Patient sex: M
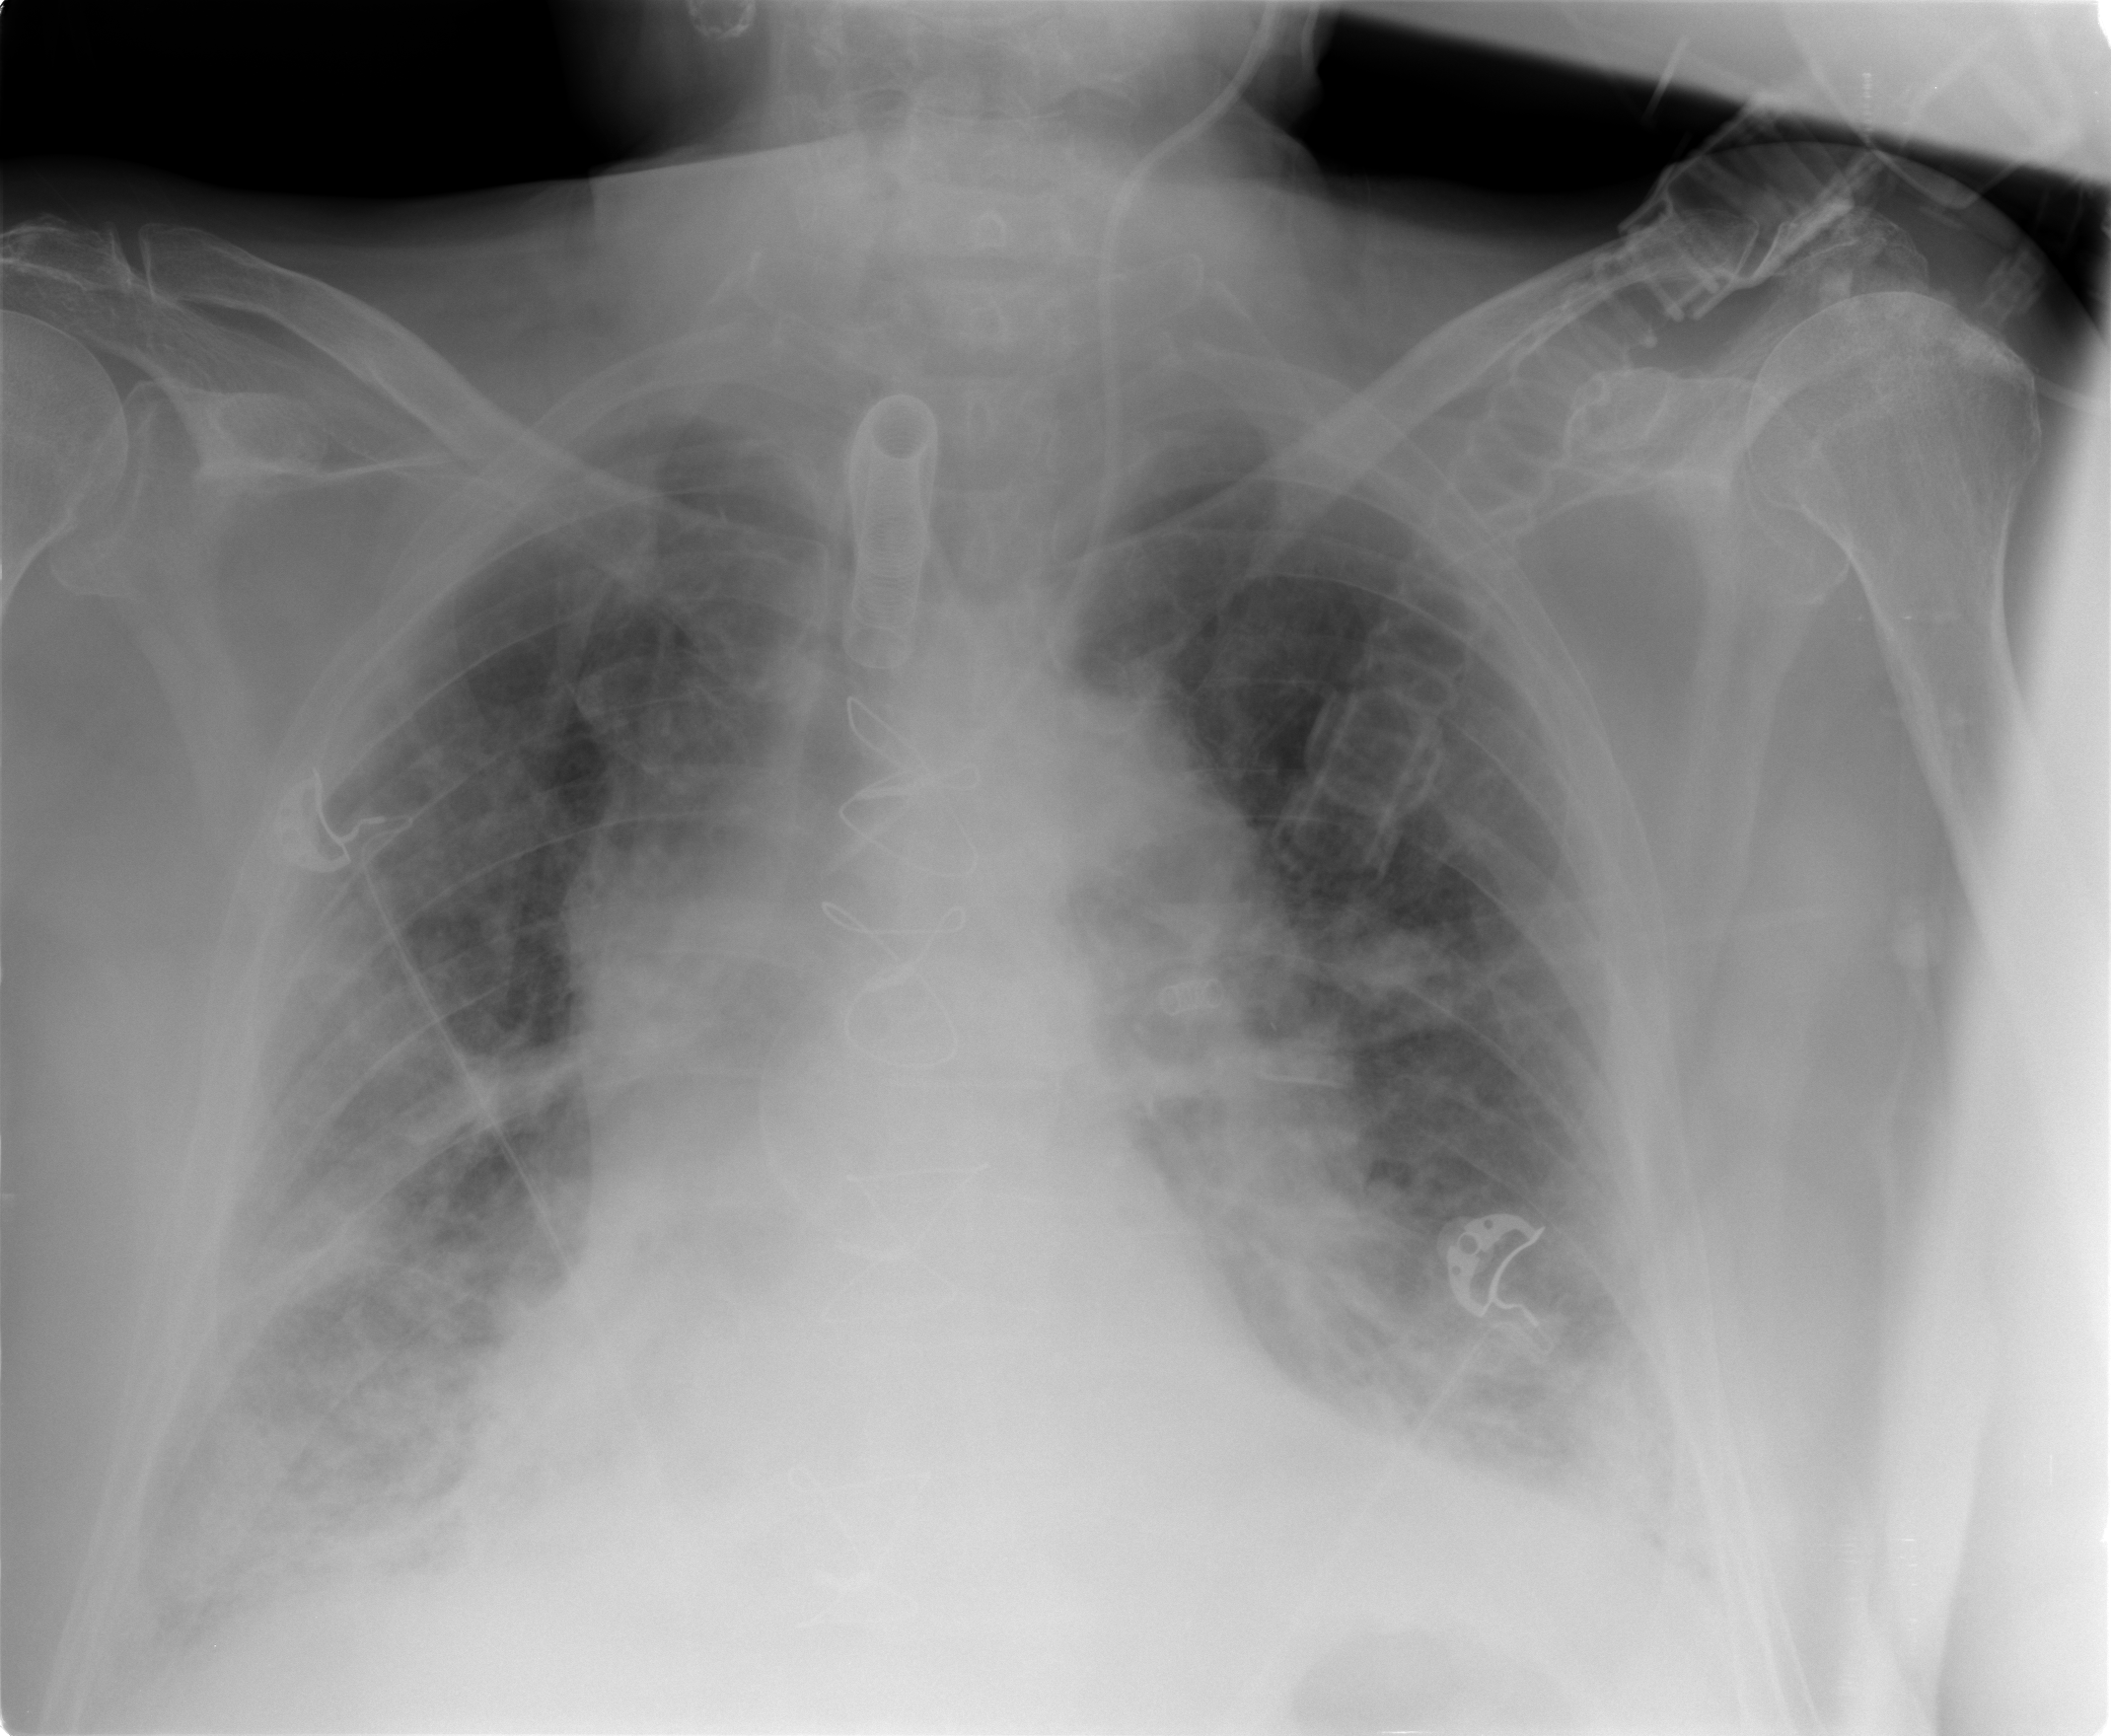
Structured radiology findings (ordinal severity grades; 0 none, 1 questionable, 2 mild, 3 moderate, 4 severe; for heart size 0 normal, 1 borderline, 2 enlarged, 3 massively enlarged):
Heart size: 0
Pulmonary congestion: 2
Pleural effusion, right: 2
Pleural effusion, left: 2
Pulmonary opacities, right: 3
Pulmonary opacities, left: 3
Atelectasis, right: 3
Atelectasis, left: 2